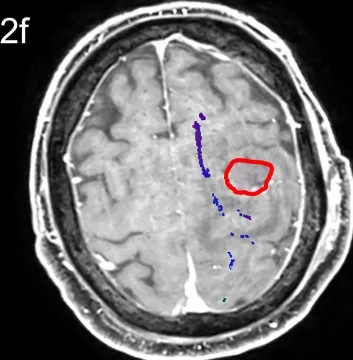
Case 2. Left panels show ON results, right panels AN results. Panels (E, F) Overlap of tracking and postoperative T1-weighted imaging after elastic fusion with the resection cavity marked in red.
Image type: radiology (mri)